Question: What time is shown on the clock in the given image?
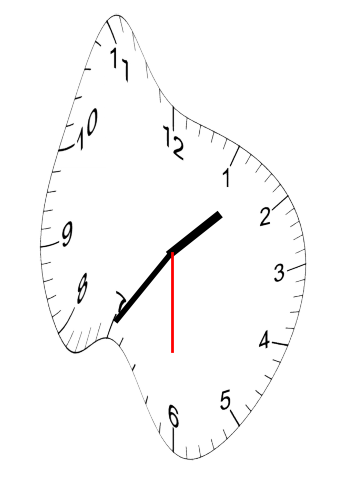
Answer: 01:35:30